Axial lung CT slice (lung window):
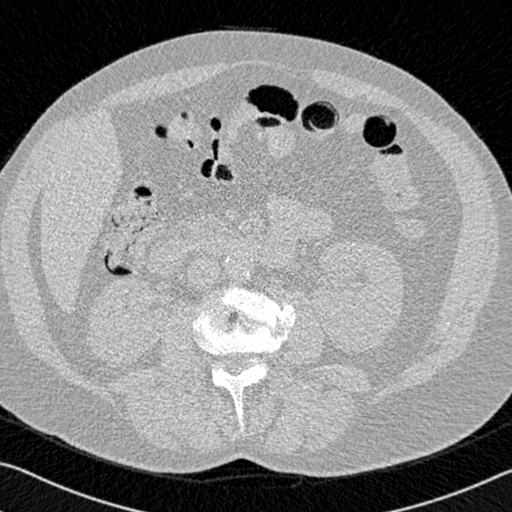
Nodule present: no